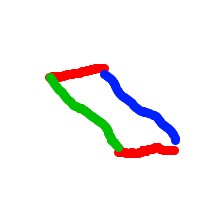
Shape: parallelogram